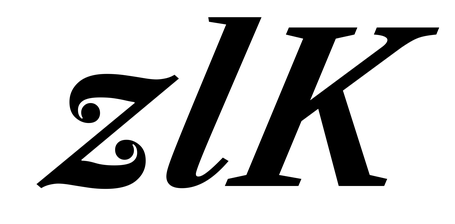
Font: LibreCaslonText-Italic_Bold_Italic